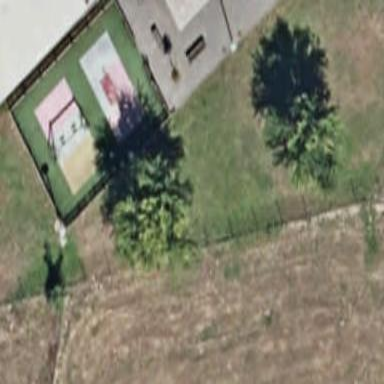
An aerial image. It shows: Wooden fence surrounds playground area.